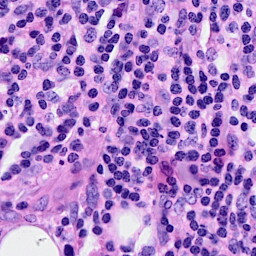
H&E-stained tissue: Breast